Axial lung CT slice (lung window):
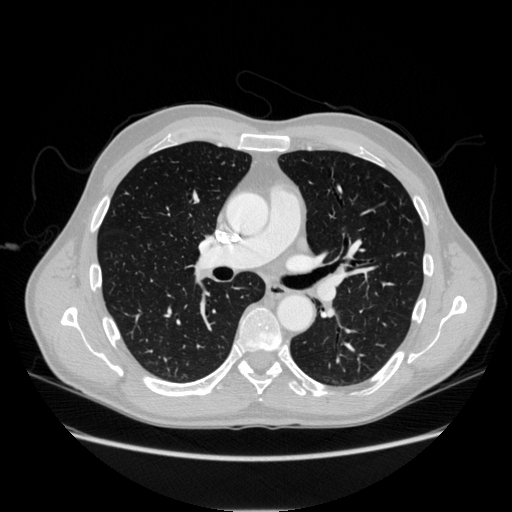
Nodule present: no